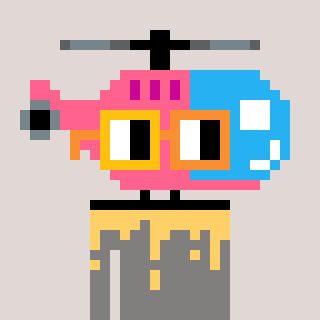
a pixel art character with square yellow and orange glasses, a helicopter-shaped head and a bluegrey-colored body on a warm background